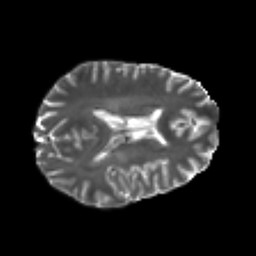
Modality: T2w
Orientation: axial
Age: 35
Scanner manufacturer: philips
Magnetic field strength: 3 T
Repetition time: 8.6 s
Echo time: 0.127 s